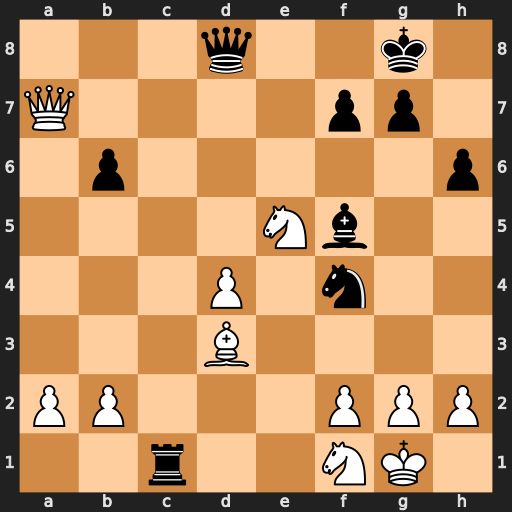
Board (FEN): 3q2k1/Q4pp1/1p5p/4Nb2/3P1n2/3B4/PP3PPP/2r2NK1
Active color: w
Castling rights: -
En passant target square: -
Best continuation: Qxf7+ Kh8 Qxf5